Field crop: tomato
Growth stage: 2
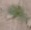
Species: solanum